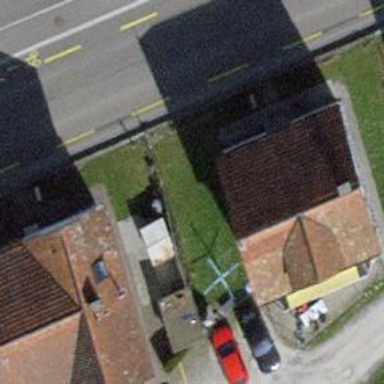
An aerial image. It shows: Detached building with gabled roof.